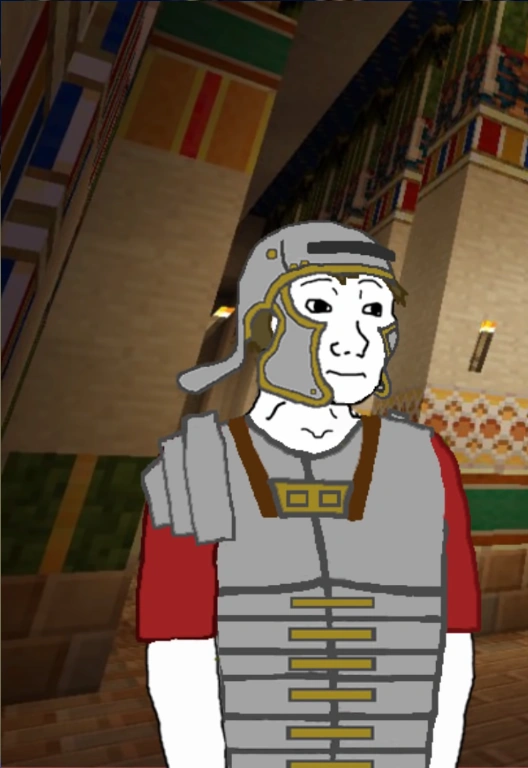
Label: 5_Wojak_with_Background